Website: ulta-beauty
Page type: billing-address
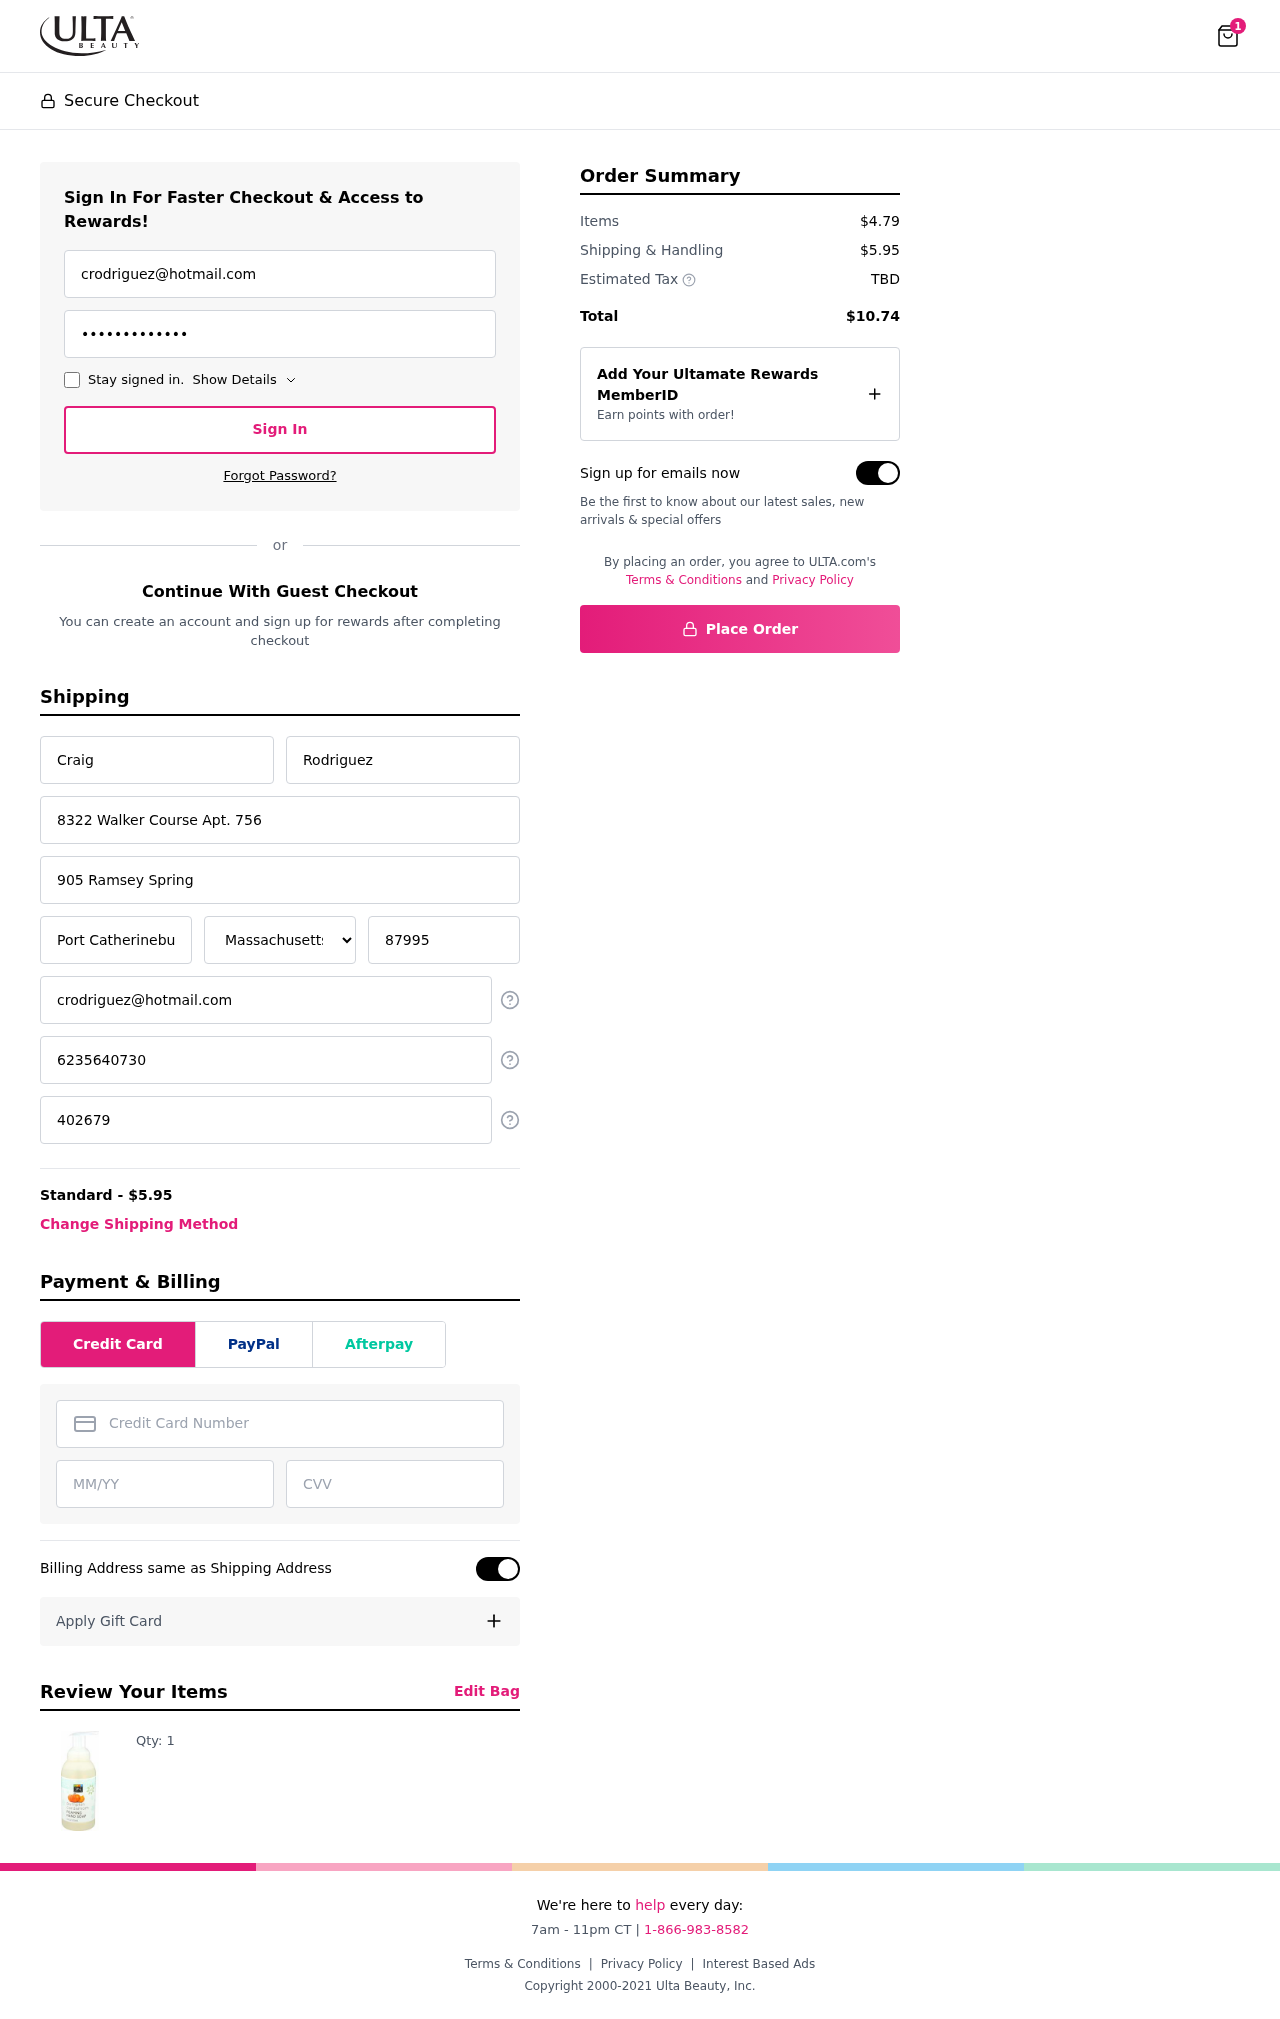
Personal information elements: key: PII_STATE
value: Massachusetts
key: PII_EMAIL
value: crodriguez@hotmail.com
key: PII_FIRSTNAME
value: Craig
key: PII_LASTNAME
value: Rodriguez
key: PII_STREET
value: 8322 Walker Course Apt. 756
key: PII_STREET2
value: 905 Ramsey Spring
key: PII_CITY
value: Port Catherinebury
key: PII_POSTCODE
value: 87995
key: PII_PHONE
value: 6235640730
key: PII_ALT_PHONE
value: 4026793736
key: PII_CARD_NUMBER
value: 3497 0797 3066 343
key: PII_CARD_EXPIRY
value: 09/29
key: PII_CARD_CVV
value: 4919
Product elements: key: PRODUCT1_QUANTITY
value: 1
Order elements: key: ORDER_NUM_ITEMS
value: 1
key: ORDER_SHIPPING_COST
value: $5.95
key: ORDER_SUBTOTAL
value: $4.79
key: ORDER_TOTAL
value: $10.74